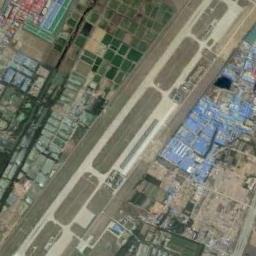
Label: airport